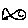
Label: fish